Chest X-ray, AP view. Patient: 31 years old, sex F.
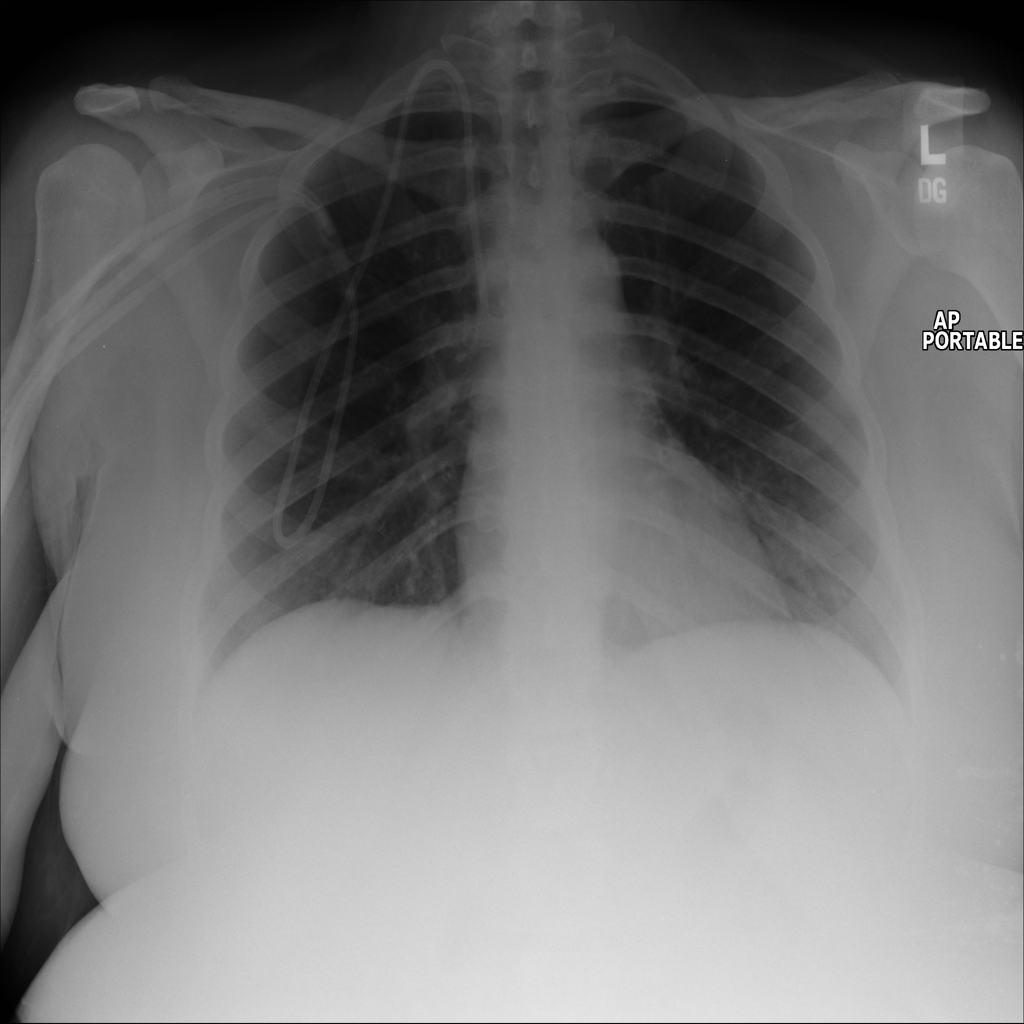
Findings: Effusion